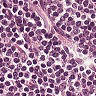
Metastatic tissue present: no